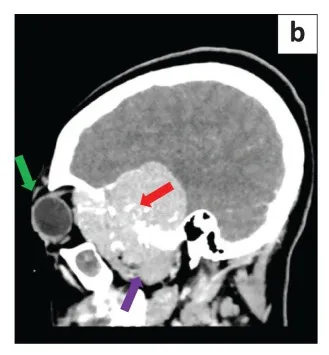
(a, b) Post-contrast coronal image shows intracranial extension of the skull base tumour causing mass effect and compression of the left lateral ventricle (yellow arrow). It invades the central skull base and sphenoid sinus (red arrow), extending inferiorly into the masticator space (purple arrow) and nasopharynx (blue arrow). There is left-sided proptosis (green arrow).
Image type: radiology (ct)